Field crop: maize
Growth stage: 2
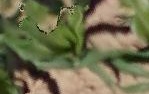
Species: maize